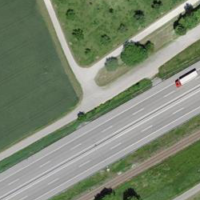
EUNIS habitat code: 57
Species observed at this site:
Ciconia ciconia
Larus michahellis